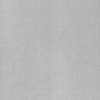
Label: dusty